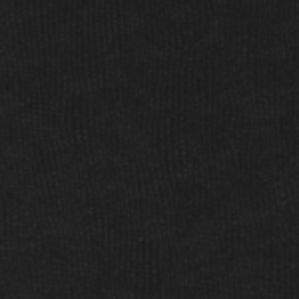
Label: frost